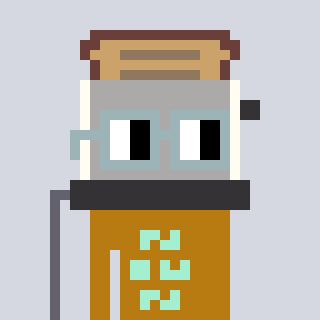
a pixel art character with square dark gray glasses, a toaster-shaped head and a gold-colored body on a cool background